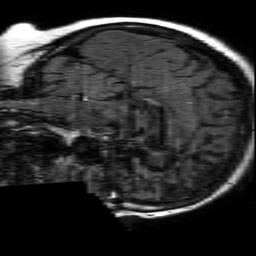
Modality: FLAIR
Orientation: sagittal
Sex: female
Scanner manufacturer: philips
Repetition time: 11 s
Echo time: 0.125 s